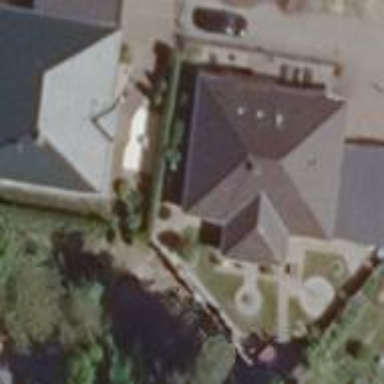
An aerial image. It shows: Detached building.